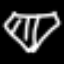
Label: diamond